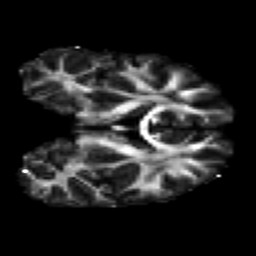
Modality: FA
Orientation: coronal
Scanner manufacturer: ge
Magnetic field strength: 3 T
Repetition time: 7.98 s
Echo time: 0.0701 s